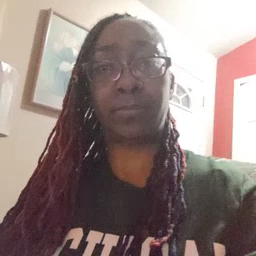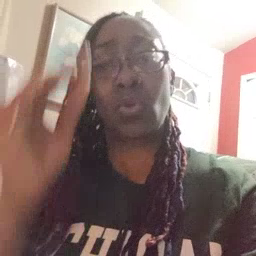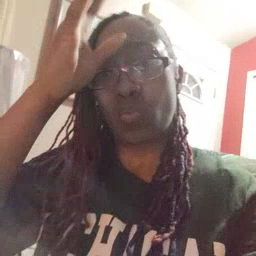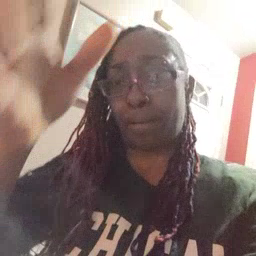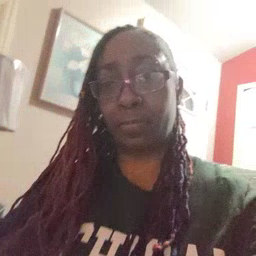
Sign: grandpa